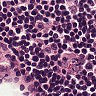
Metastatic tissue present: no